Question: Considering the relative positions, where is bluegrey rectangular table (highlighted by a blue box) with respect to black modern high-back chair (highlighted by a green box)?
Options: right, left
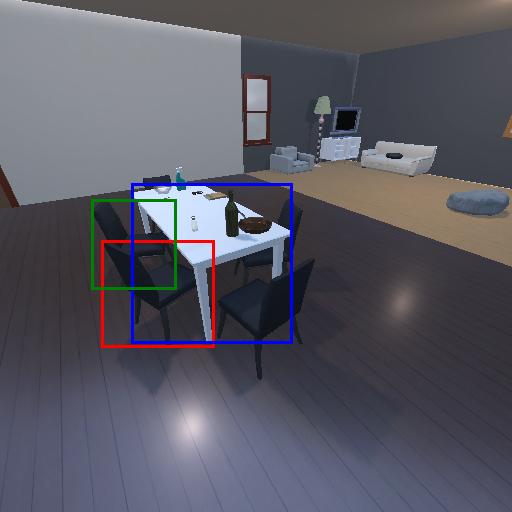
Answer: right